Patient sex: F
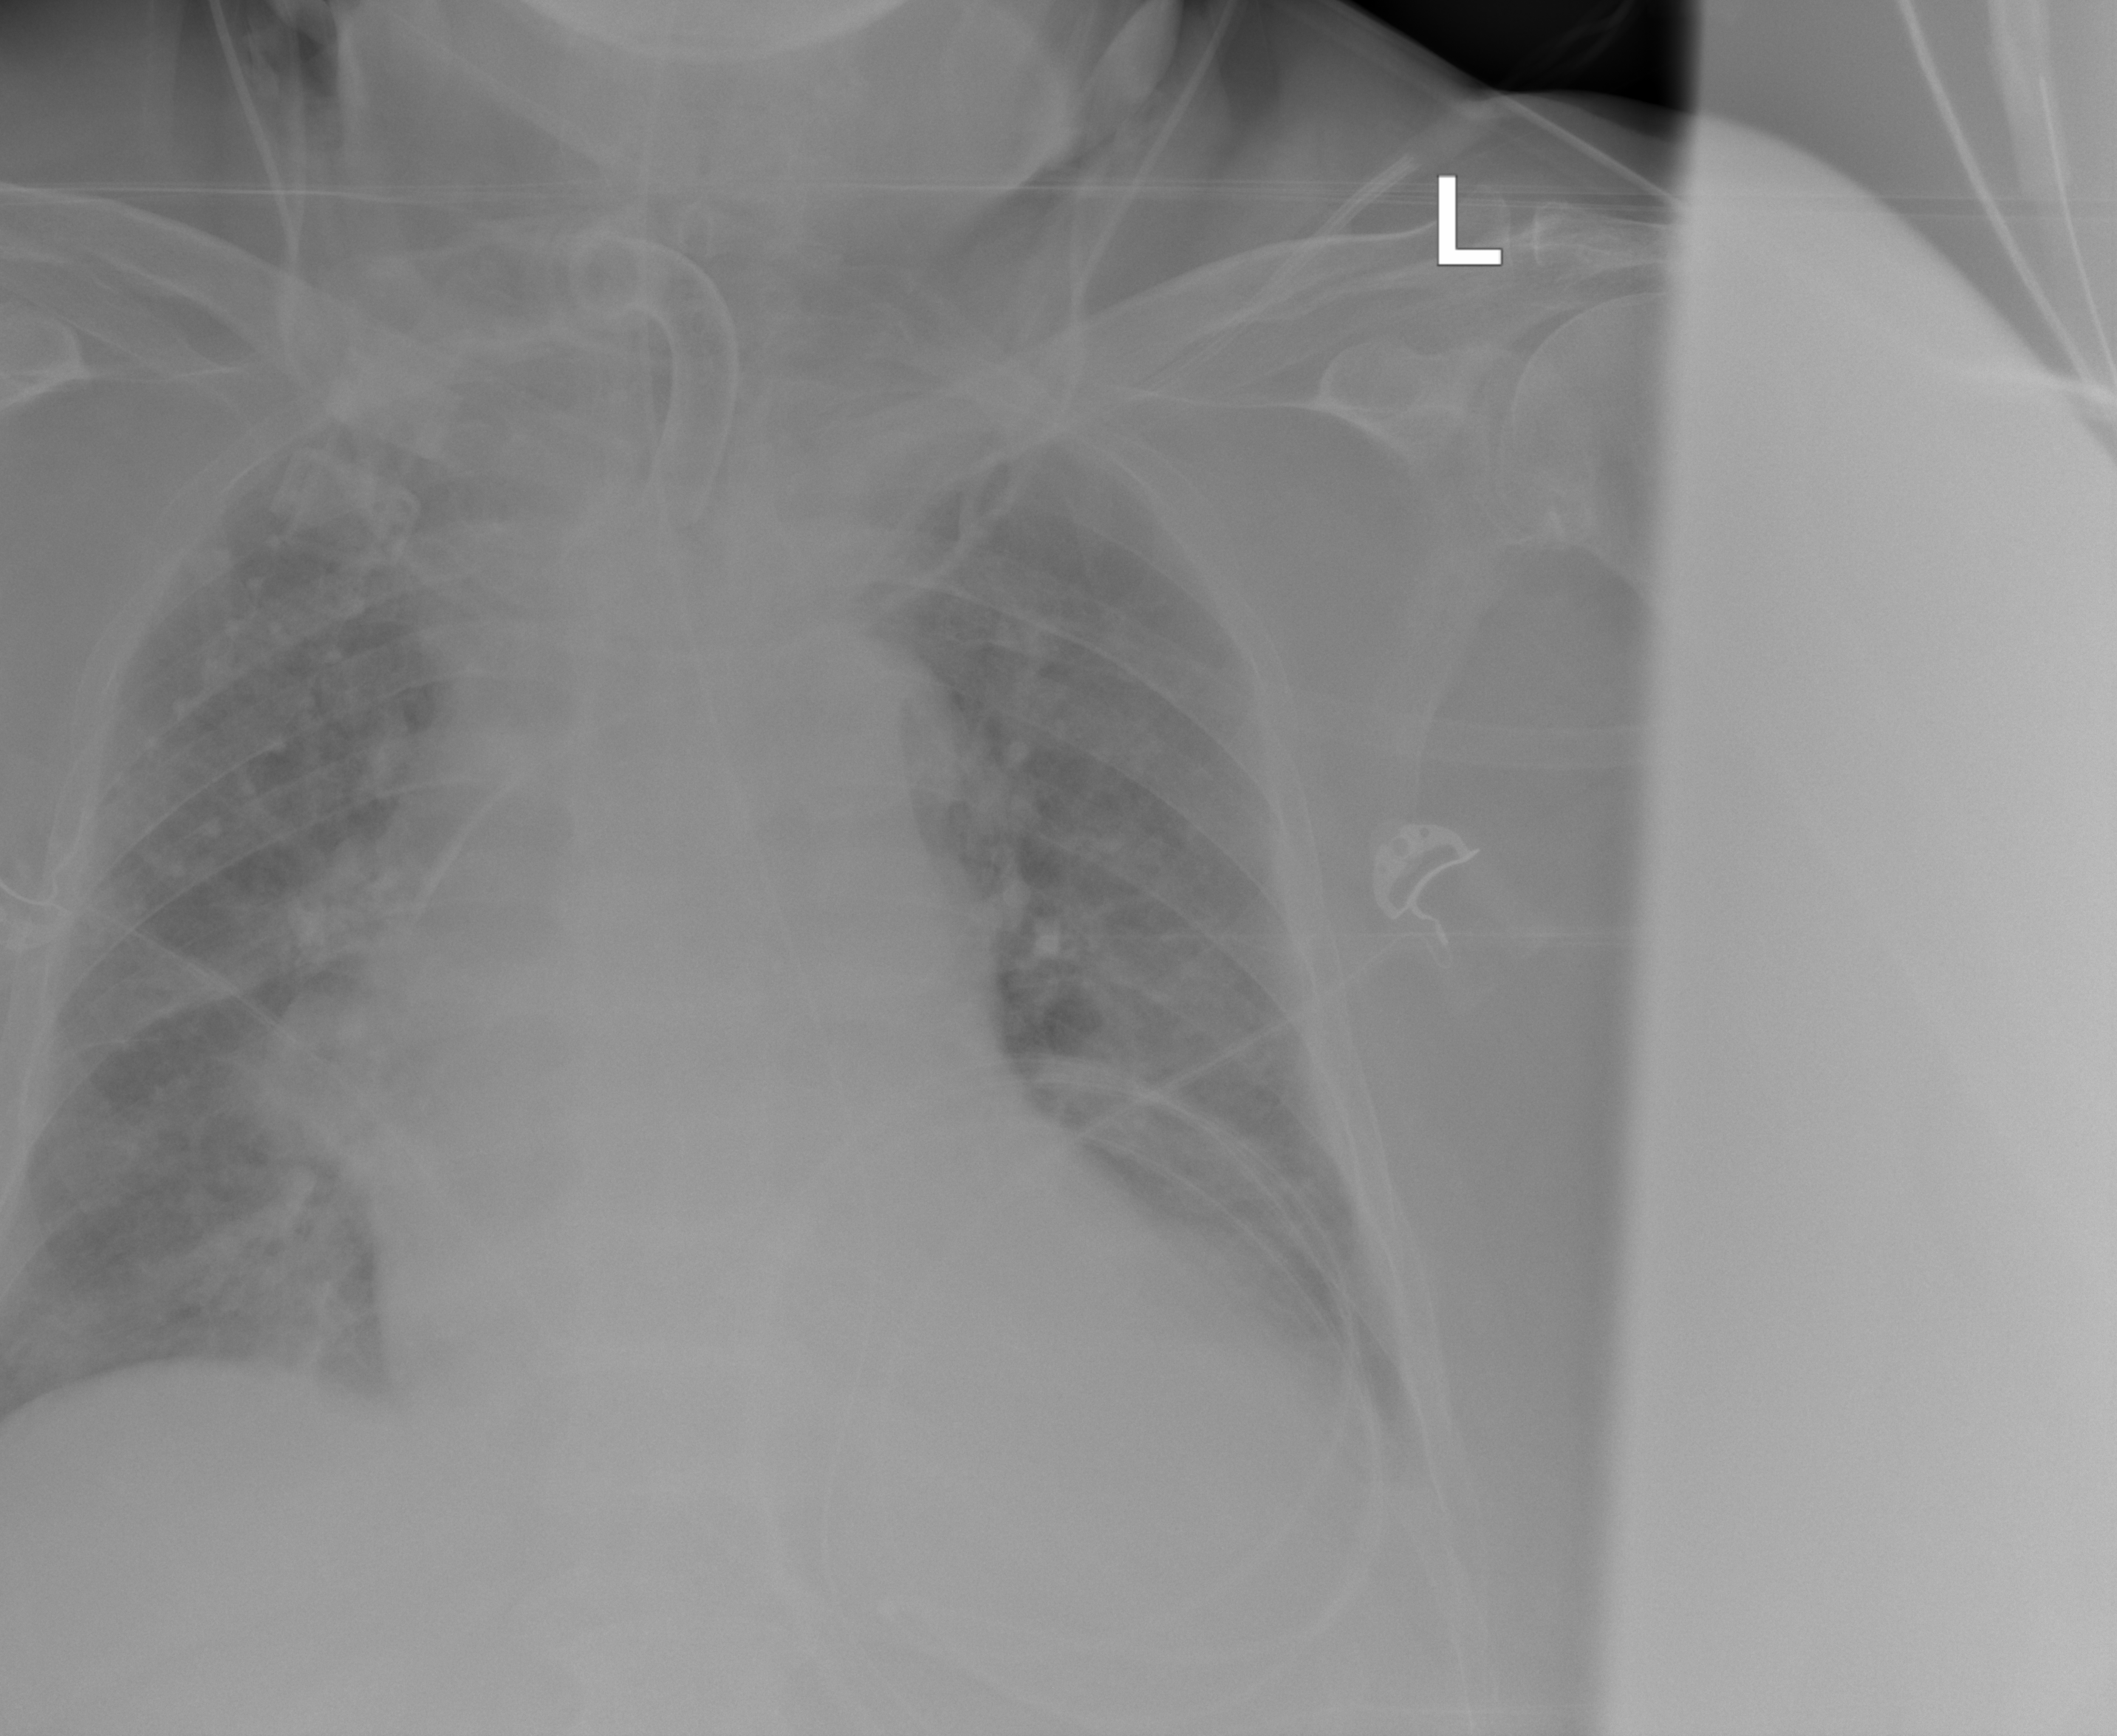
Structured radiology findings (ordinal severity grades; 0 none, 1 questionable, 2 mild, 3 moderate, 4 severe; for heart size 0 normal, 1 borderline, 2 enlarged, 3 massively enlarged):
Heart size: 2
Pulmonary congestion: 3
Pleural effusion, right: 0
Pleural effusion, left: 2
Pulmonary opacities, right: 2
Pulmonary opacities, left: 2
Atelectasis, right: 2
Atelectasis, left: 2